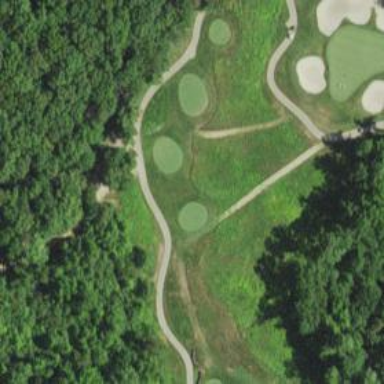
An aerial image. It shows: Path used for both walking and golf.